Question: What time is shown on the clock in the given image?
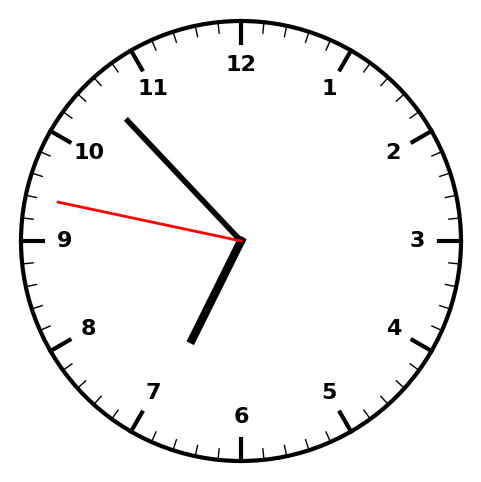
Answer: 06:52:47